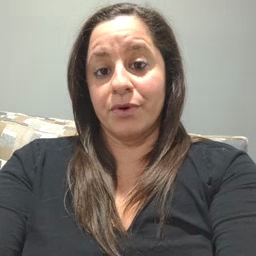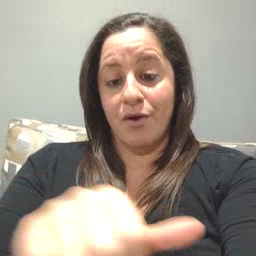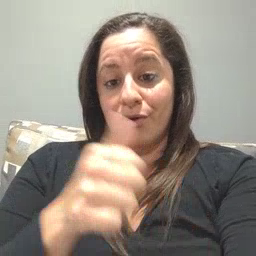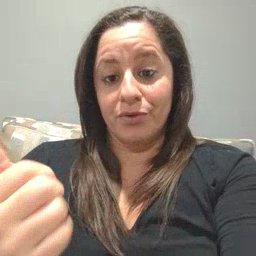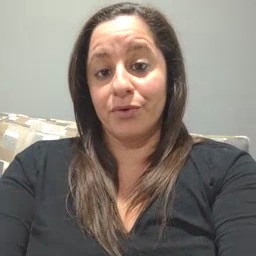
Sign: another